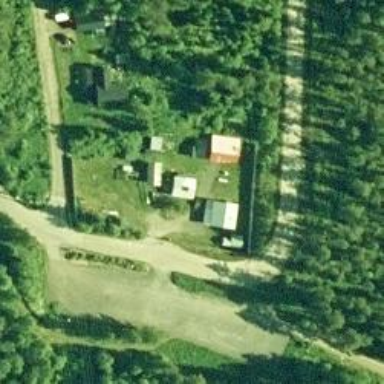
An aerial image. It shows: Kennel.